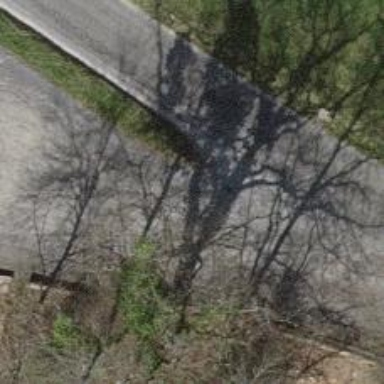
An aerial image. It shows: Fine gravel service road.